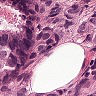
Metastatic tissue present: yes